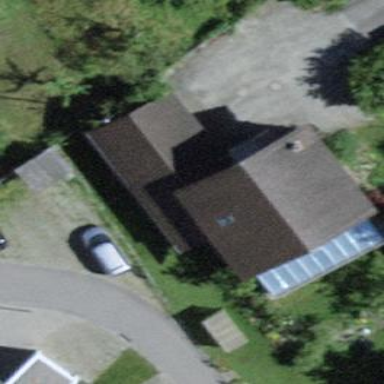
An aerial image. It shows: Garage building.